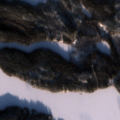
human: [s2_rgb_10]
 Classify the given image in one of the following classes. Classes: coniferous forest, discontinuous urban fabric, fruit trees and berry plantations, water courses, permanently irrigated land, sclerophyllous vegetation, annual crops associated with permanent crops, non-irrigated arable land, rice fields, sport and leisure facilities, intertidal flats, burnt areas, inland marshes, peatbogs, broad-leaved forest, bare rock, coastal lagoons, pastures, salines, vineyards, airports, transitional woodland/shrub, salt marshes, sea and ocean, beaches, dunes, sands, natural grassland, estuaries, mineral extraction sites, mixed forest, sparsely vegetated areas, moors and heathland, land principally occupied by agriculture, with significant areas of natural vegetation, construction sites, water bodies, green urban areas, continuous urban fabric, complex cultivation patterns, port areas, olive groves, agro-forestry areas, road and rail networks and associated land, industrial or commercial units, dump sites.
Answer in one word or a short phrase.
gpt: coniferous forest, mixed forest, water bodies